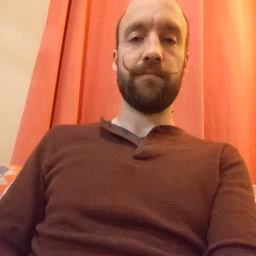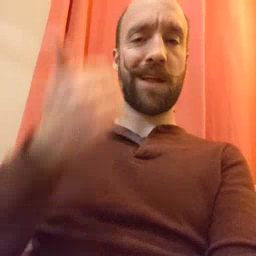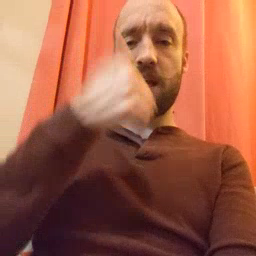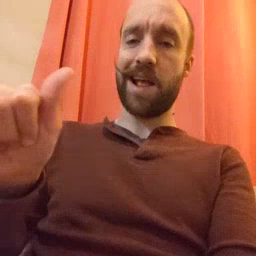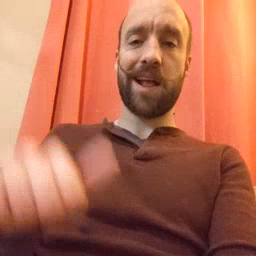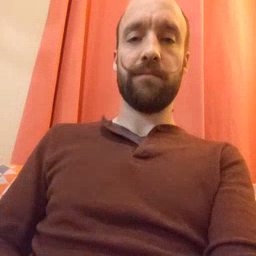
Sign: any